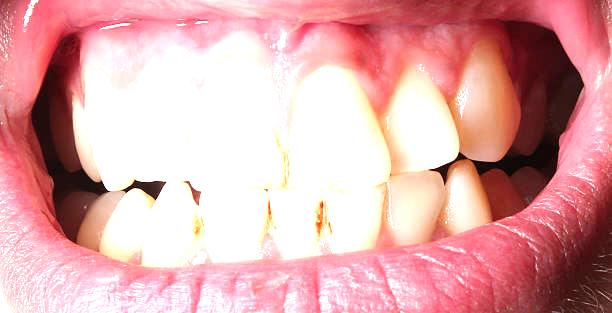
Condition: Gingivitis